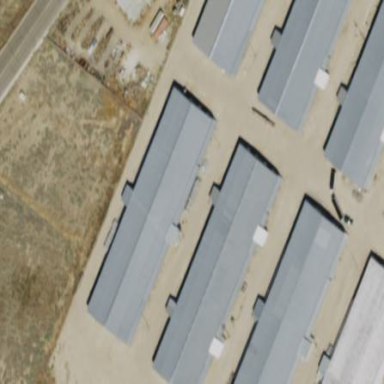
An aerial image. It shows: Warehouse building.